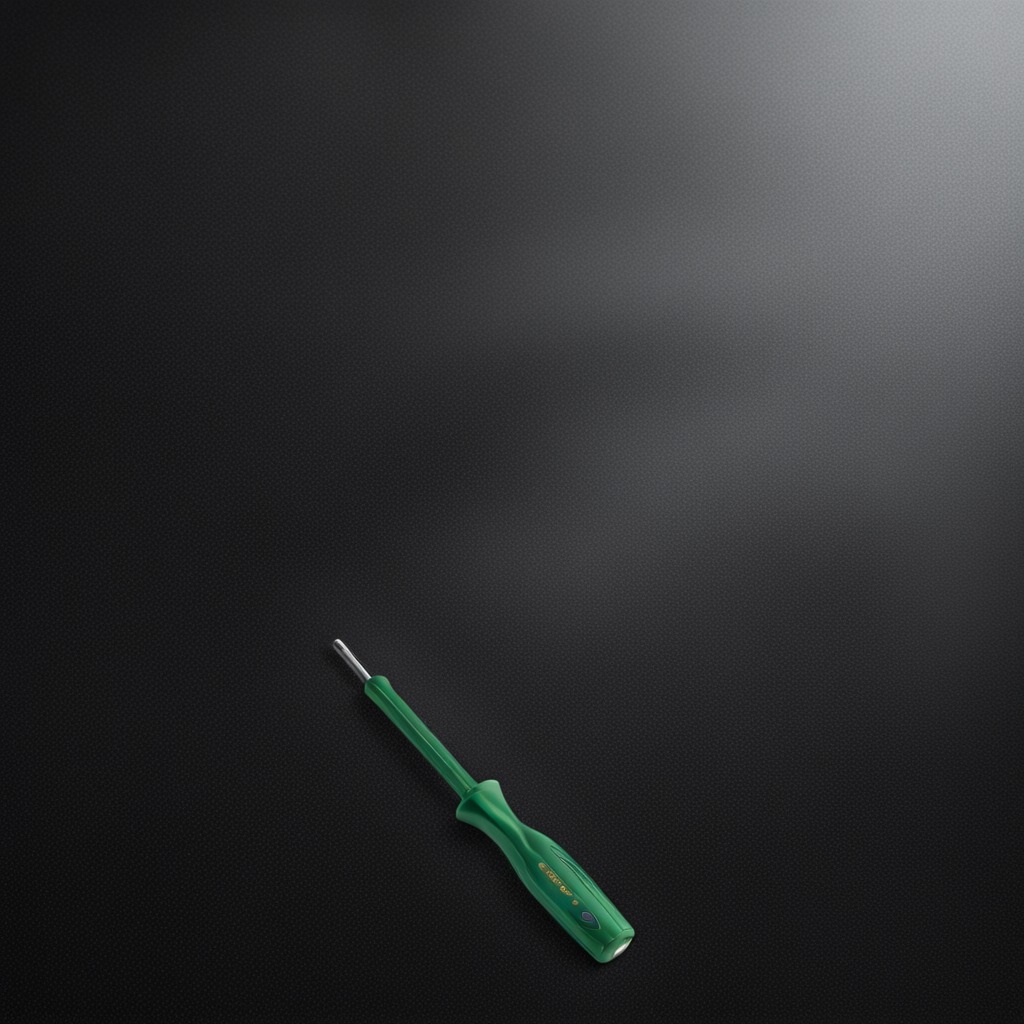
A screwdriver lies on a clean granite tabletop covered with a black rubber mat inside a workshop under bright overhead lighting crisp shadows high clarity worn but beneath the mat